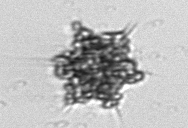
Label: Dictyocha